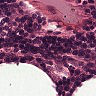
Metastatic tissue present: no